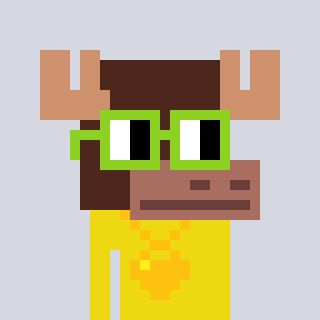
a pixel art character with square light green glasses, a moose-shaped head and a yellow-colored body on a cool background